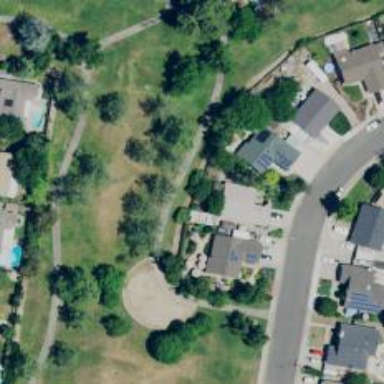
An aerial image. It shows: Lovely park for leisure and relaxation.